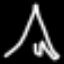
Label: The Eiffel Tower